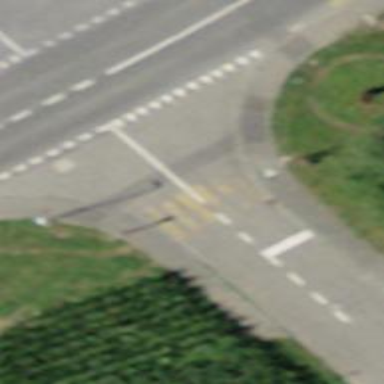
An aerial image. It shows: Marked crossing with zebra stripes on the road.